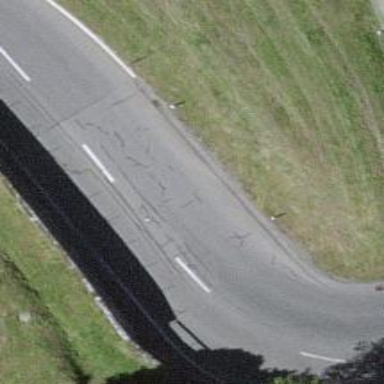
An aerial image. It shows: Secondary road with asphalt surface.